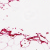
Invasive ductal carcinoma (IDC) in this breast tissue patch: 0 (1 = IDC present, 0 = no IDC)